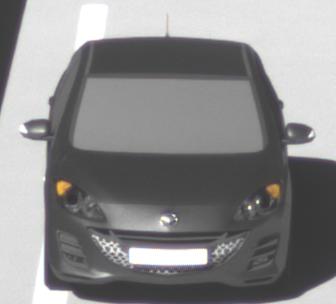
Make: Mazda
Model: 3 1.6
Detailed model: 3 (BL)
Model produced from: 2009/05
Model produced until: 2010/12
Doors: 5
Color: gray
Road condition: dry road
Daytime: morning or afternoon
Contrast: high contrast